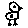
Label: bird